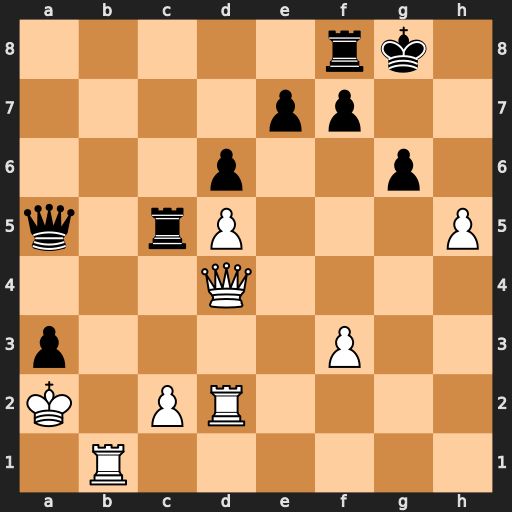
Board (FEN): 5rk1/4pp2/3p2p1/q1rP3P/3Q4/p4P2/K1PR4/1R6
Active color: w
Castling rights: -
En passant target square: -
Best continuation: h6 f6 Qe4 Kh8 Qxe7 Rxc2+ Rxc2